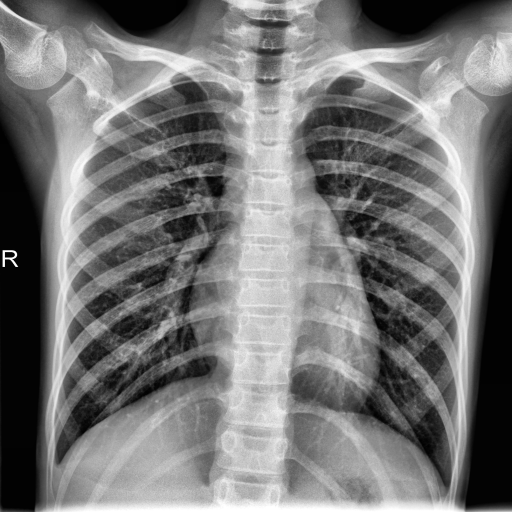
Finding: NORMAL